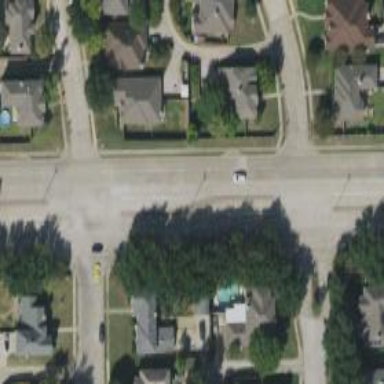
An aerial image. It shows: Secondary road with separate sidewalks.